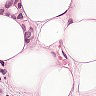
Metastatic tissue present: yes